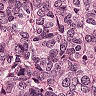
Metastatic tissue present: yes